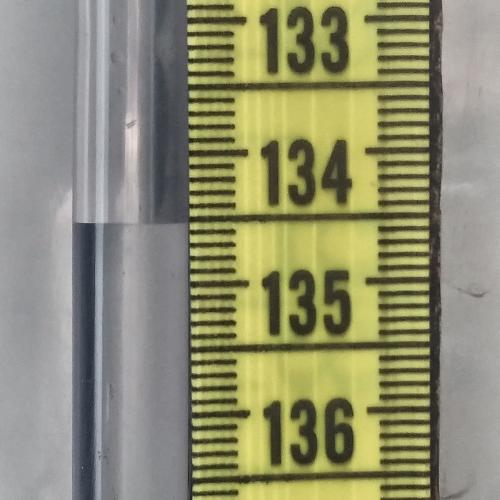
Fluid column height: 134.5 cm